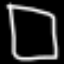
Label: square